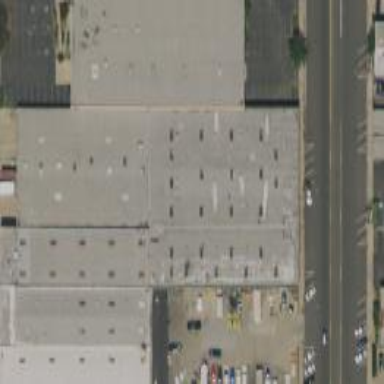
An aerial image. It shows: Industrial building.